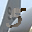
Label: 5